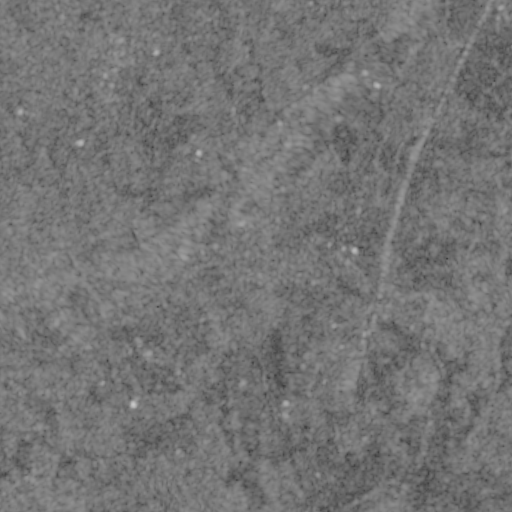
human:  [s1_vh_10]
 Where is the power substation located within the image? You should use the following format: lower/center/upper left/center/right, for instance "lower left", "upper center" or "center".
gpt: The power substation is located in the upper right of the image.
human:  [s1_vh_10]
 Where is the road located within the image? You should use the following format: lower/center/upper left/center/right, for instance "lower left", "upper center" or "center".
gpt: There is no road in the image.

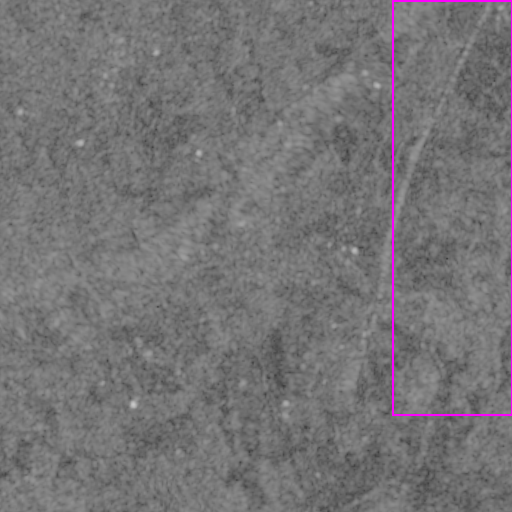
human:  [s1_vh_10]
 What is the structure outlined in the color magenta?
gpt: The structure outlined in magenta is a crop field.
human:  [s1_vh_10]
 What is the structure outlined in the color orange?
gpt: There is no orange outline.